Question: My page didn't require a horizontal scroll bar initially, but now one appears mysteriously that is beyond any of the elements that are covered on inspect on Chrome and firebug. No elements pass that blue line so I'm not sure how to fix this.
I know I can hide the scrollbar with overflow-y:hidden, but that's not the point. It shouldn't be there at all.
Here's the jsfiddle: <URL>
A bit messy, but I think it gets the point across.

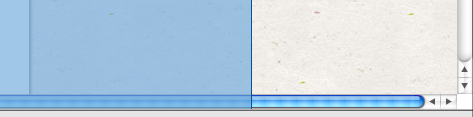
Answer: The jsFiddle link has too many overflowing contents to be useful. What you can do to ease debugging is to use a bit of code like this to show you only elements that are over a threshold width:
'''
// using jQuery - you can use other library or include it temporarily for debugging purposes
$('*').each(function() {
var w = parseInt($(this).width(), 10);
// you can put something larger than 700, depending on your situation
if (w > 700) {
console.log(w, this);
}
});
'''
It will have a few false positives (the 'html' node for example), but you'll probably find the culprit easily enough.